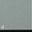
Piece: xx